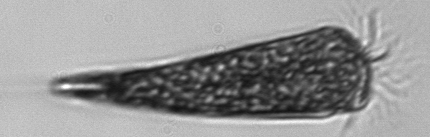
Label: Strombidium_conicum